Interaction volume radius: 5 \u00c5
Interaction volume height: 15 \u00c5
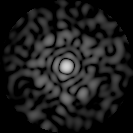
Disorder parameter: 0.8177